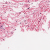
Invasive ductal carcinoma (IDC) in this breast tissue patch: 0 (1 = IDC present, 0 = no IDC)